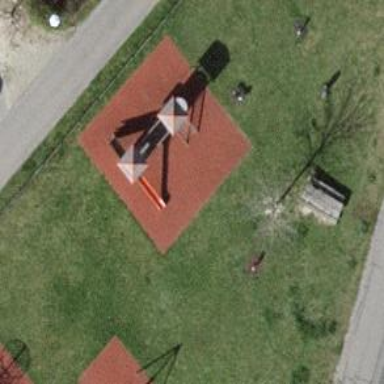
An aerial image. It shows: Playground with various play structures.